Question: I am storing user details 'firstname' and 'lastname' in UserNode. But when i want to retrieve that details then no data is being retrieved. I tried almost all solutions on the internet but nothing solved my problem. Here is my code for retrieving data of the current user:
'''
FirebaseUser userr = FirebaseAuth.getInstance().getCurrentUser();
if (userr != null) {
String name = userr.getDisplayName();
Log.e("value", name);
}
'''
but it says "println needs a message"
I also tried with this but nothing happened:
'''
DatabaseReference DataRef;
DataRef = FirebaseDatabase.getInstance().getReference().child("UserNode");
DataRef.addValueEventListener(new ValueEventListener() {
@Override
public void onDataChange(DataSnapshot dataSnapshot) {
String acctname = (String)dataSnapshot.child("firstname").getValue();
Log.e("name", acctname);
}
@Override
public void onCancelled(DatabaseError databaseError) {
}
});
'''

Please help me I am stuck with it
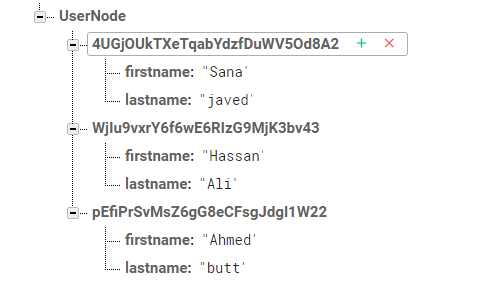
Answer: You're reading a collection of user with a 'ValueEventListener'. As the <URL> explains:
> While using a 'ChildEventListener' is the recommended way to read lists of data, there are situations where attaching a 'ValueEventListener' to a list reference is useful.Attaching a 'ValueEventListener' to a list of data will return the entire list of data as a single 'DataSnapshot', which you can then loop over to access individual children.Even when there is only a single [child node], the snapshot is still a list; it just contains a single item. To access the item, you need to loop over the result.
So in your code:
'''
DatabaseReference DataRef;
DataRef = FirebaseDatabase.getInstance().getReference().child("UserNode");
DataRef.addValueEventListener(new ValueEventListener() {
@Override
public void onDataChange(DataSnapshot dataSnapshot) {
for (DataSnapshot childSnapshot: dataSnapshot.getChildren()) {
String acctname = (String)childSnapshot.child("firstname").getValue();
Log.i("name", acctname);
}
}
@Override
public void onCancelled(DatabaseError databaseError) {
throw databaseError.toException(); // don't ignore errors
}
});
'''